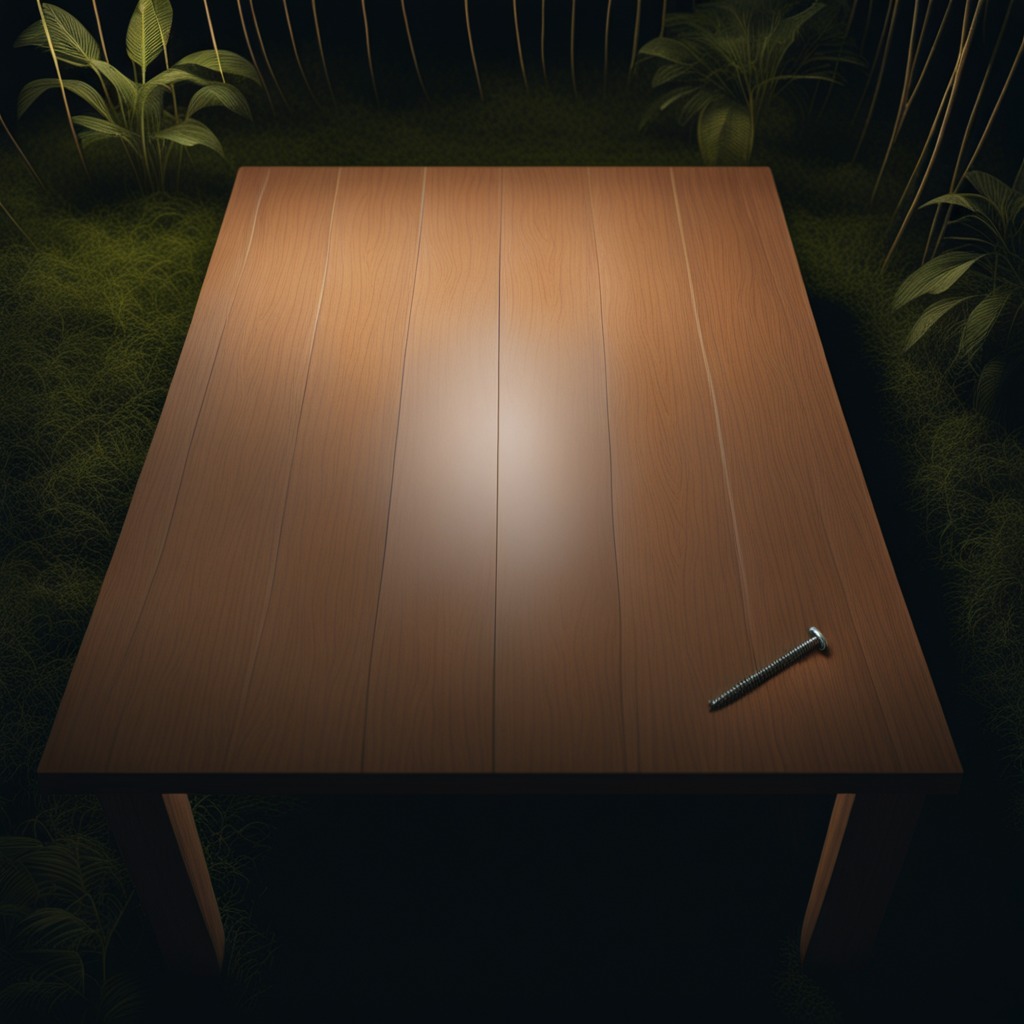
A metal screw is lying on a wooden table inside a jungle field workshop tent at night dim ambient light soft shadows worn but